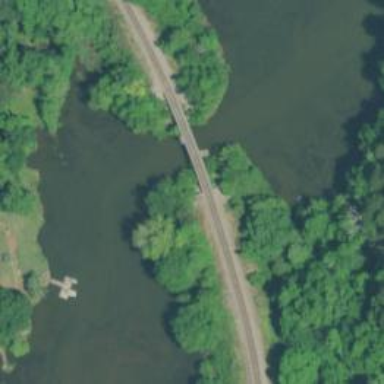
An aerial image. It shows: Bridge over railway line.